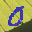
Label: 0